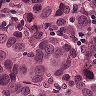
Metastatic tissue present: yes